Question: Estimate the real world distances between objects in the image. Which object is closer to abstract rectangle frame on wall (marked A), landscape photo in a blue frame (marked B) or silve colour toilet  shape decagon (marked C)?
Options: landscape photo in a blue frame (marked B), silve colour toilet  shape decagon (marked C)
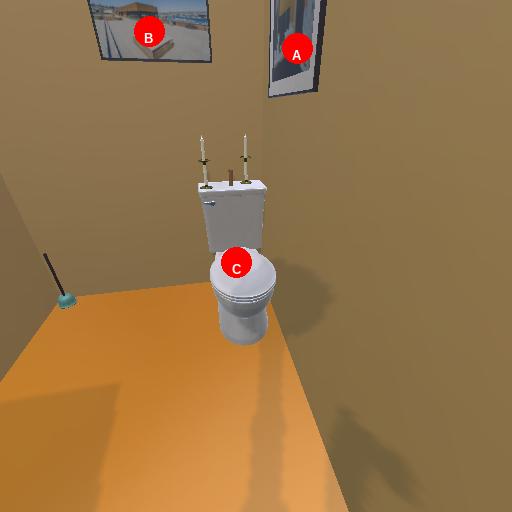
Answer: landscape photo in a blue frame (marked B)